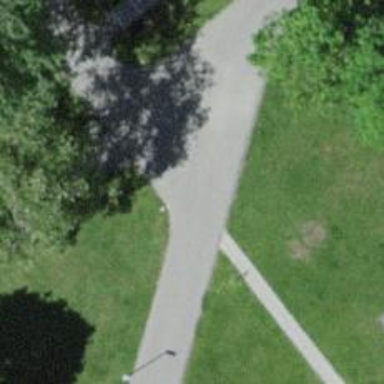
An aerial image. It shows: Footway.